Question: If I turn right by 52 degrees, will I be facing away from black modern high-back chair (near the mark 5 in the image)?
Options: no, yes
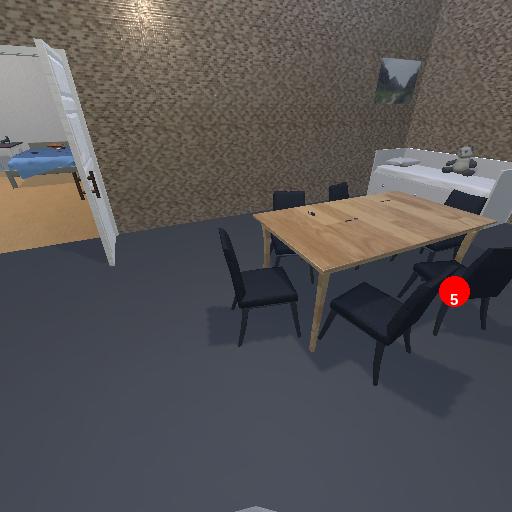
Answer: no